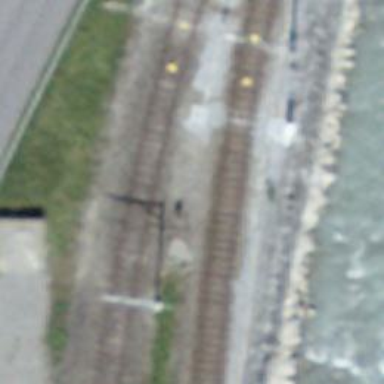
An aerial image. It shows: Siding railway track with electrified contact line.